Field crop: tomato
Growth stage: 1
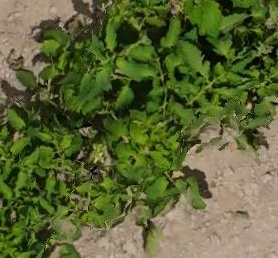
Species: tomato